Aerial crown-view tile of a tropical tree (Barro Colorado Island, Panama), acquired 20250715:
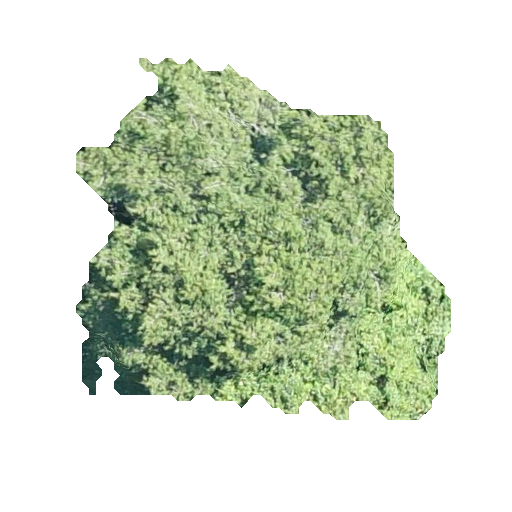
Species: Virola surinamensis
GBIF accepted scientific name: Virola surinamensis
Crown area: 145.318 m²